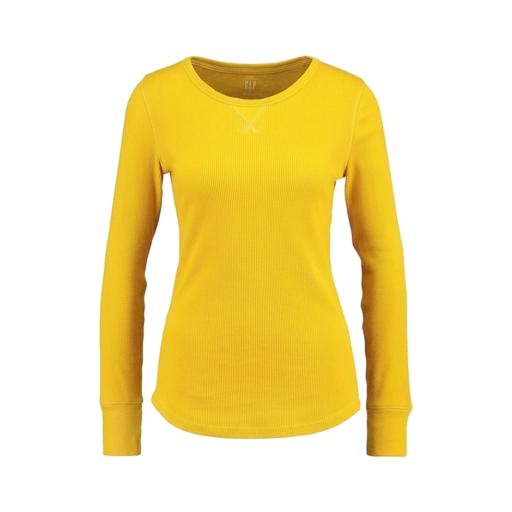
yellow iconic women's long-sleeved t-shirt, yellow long sleeves, yellow long-sleeve t-shirt, white background